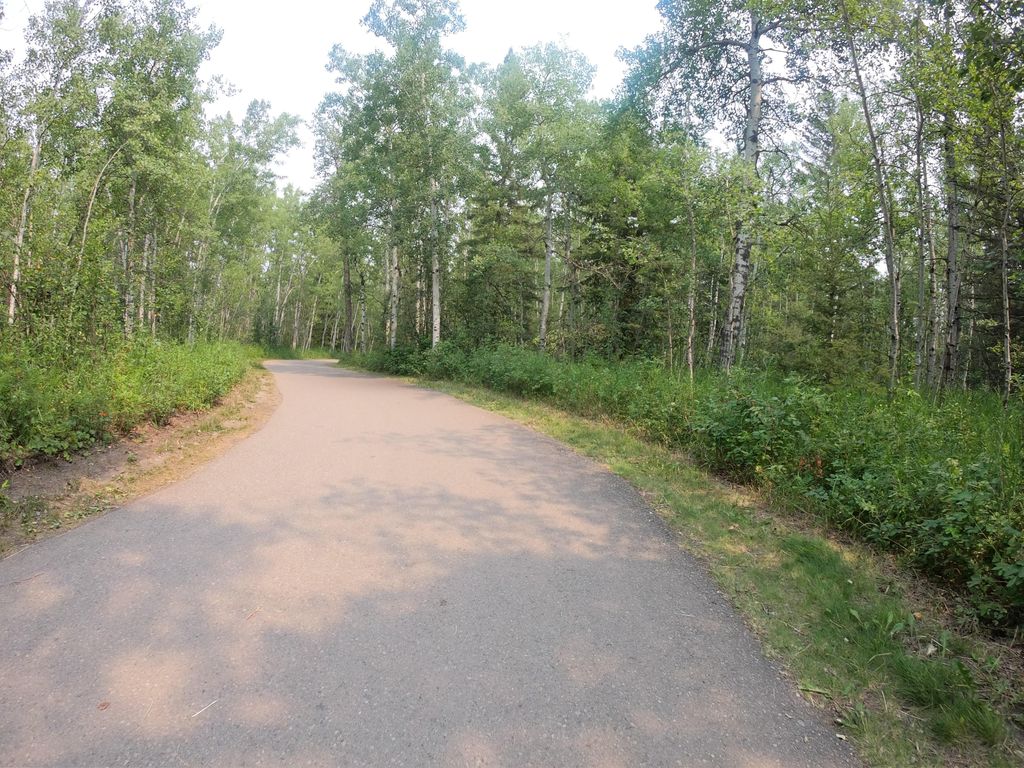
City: calgary